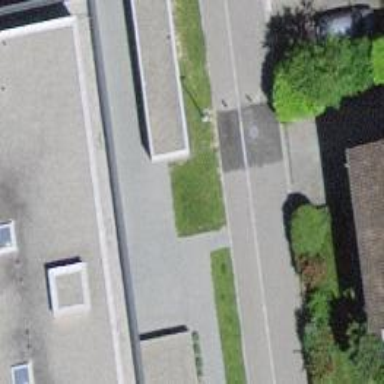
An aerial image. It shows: Bollard.